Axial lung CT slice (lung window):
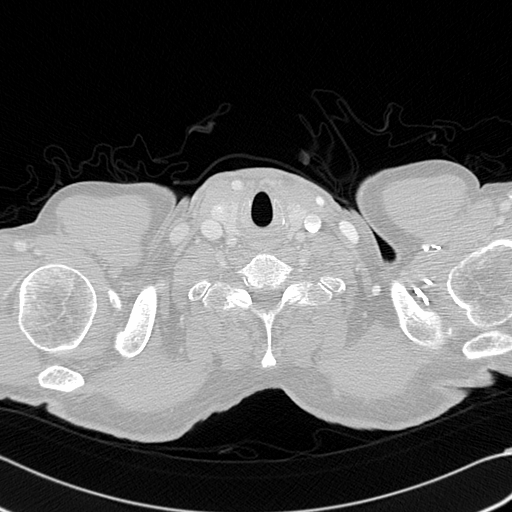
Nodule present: no